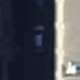
Vehicle type: Car